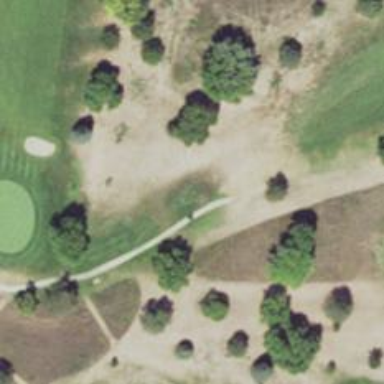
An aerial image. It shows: Golf tee.